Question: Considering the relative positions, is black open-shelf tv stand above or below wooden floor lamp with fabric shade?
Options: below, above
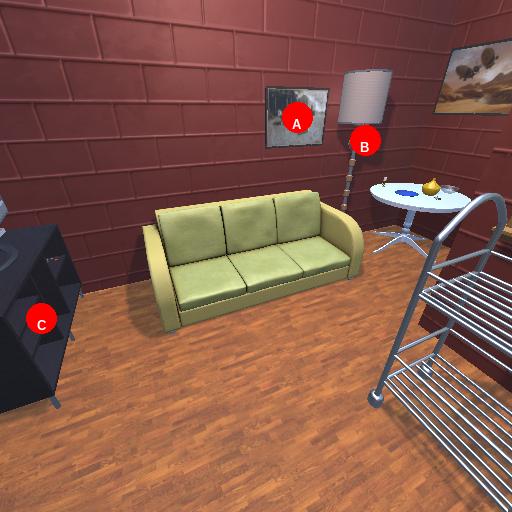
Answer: below